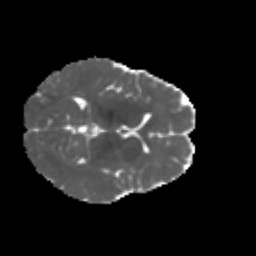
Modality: MD
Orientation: axial
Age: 8
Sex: female
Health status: healthy